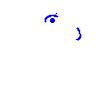
Particle: pion